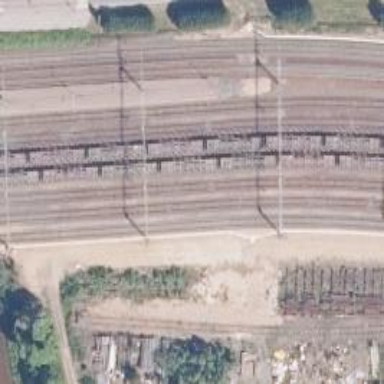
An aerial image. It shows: Railway yard with electrified contact lines.